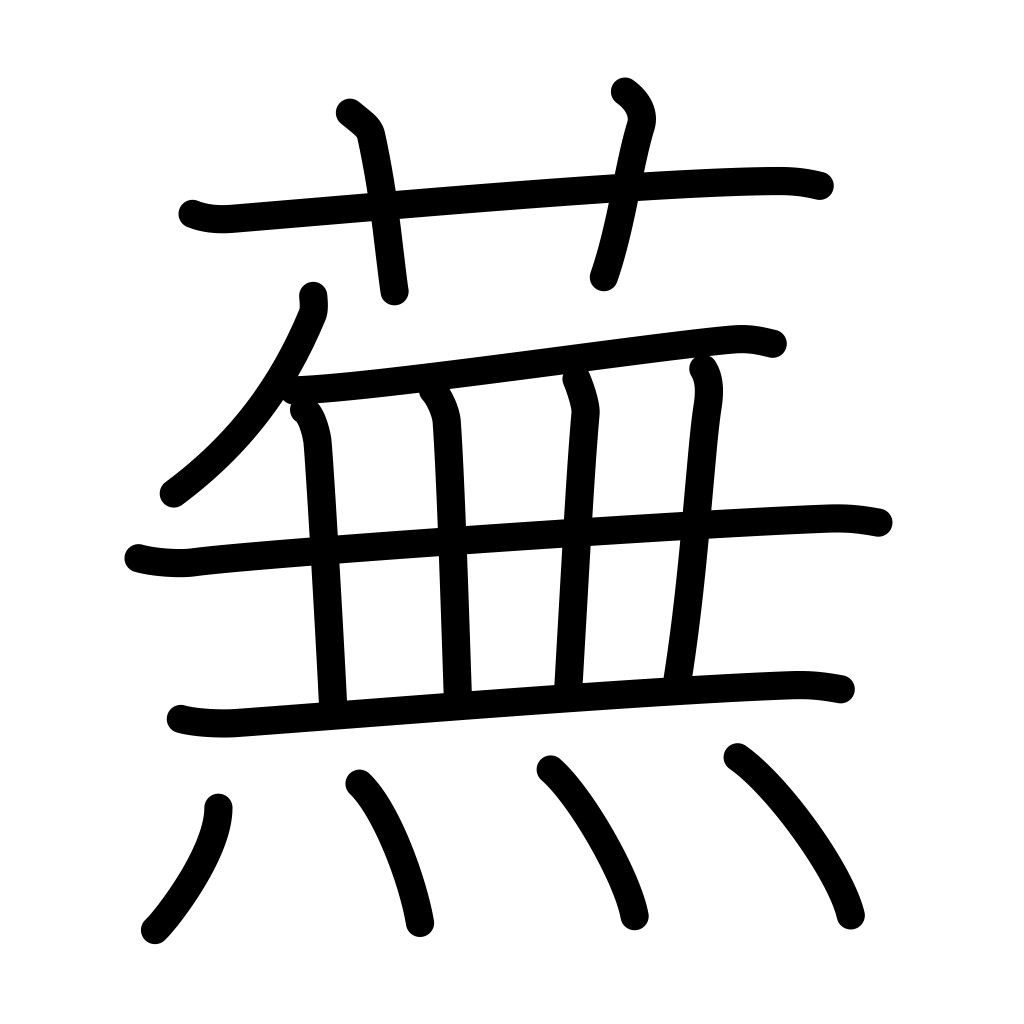
Meaning: turnip